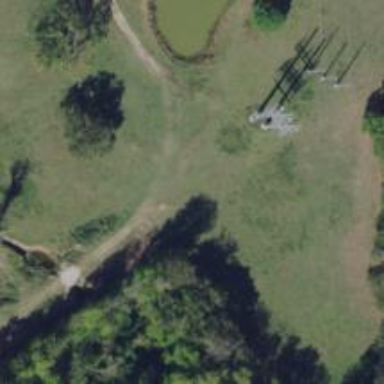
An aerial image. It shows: Power pole.